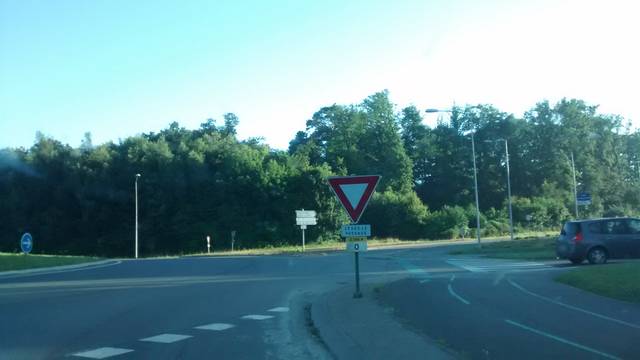
Region: France
Coordinates: 48.136, -1.624